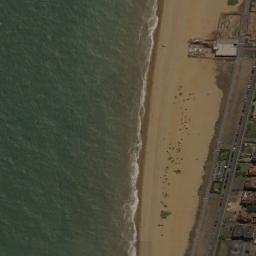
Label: beach